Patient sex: M
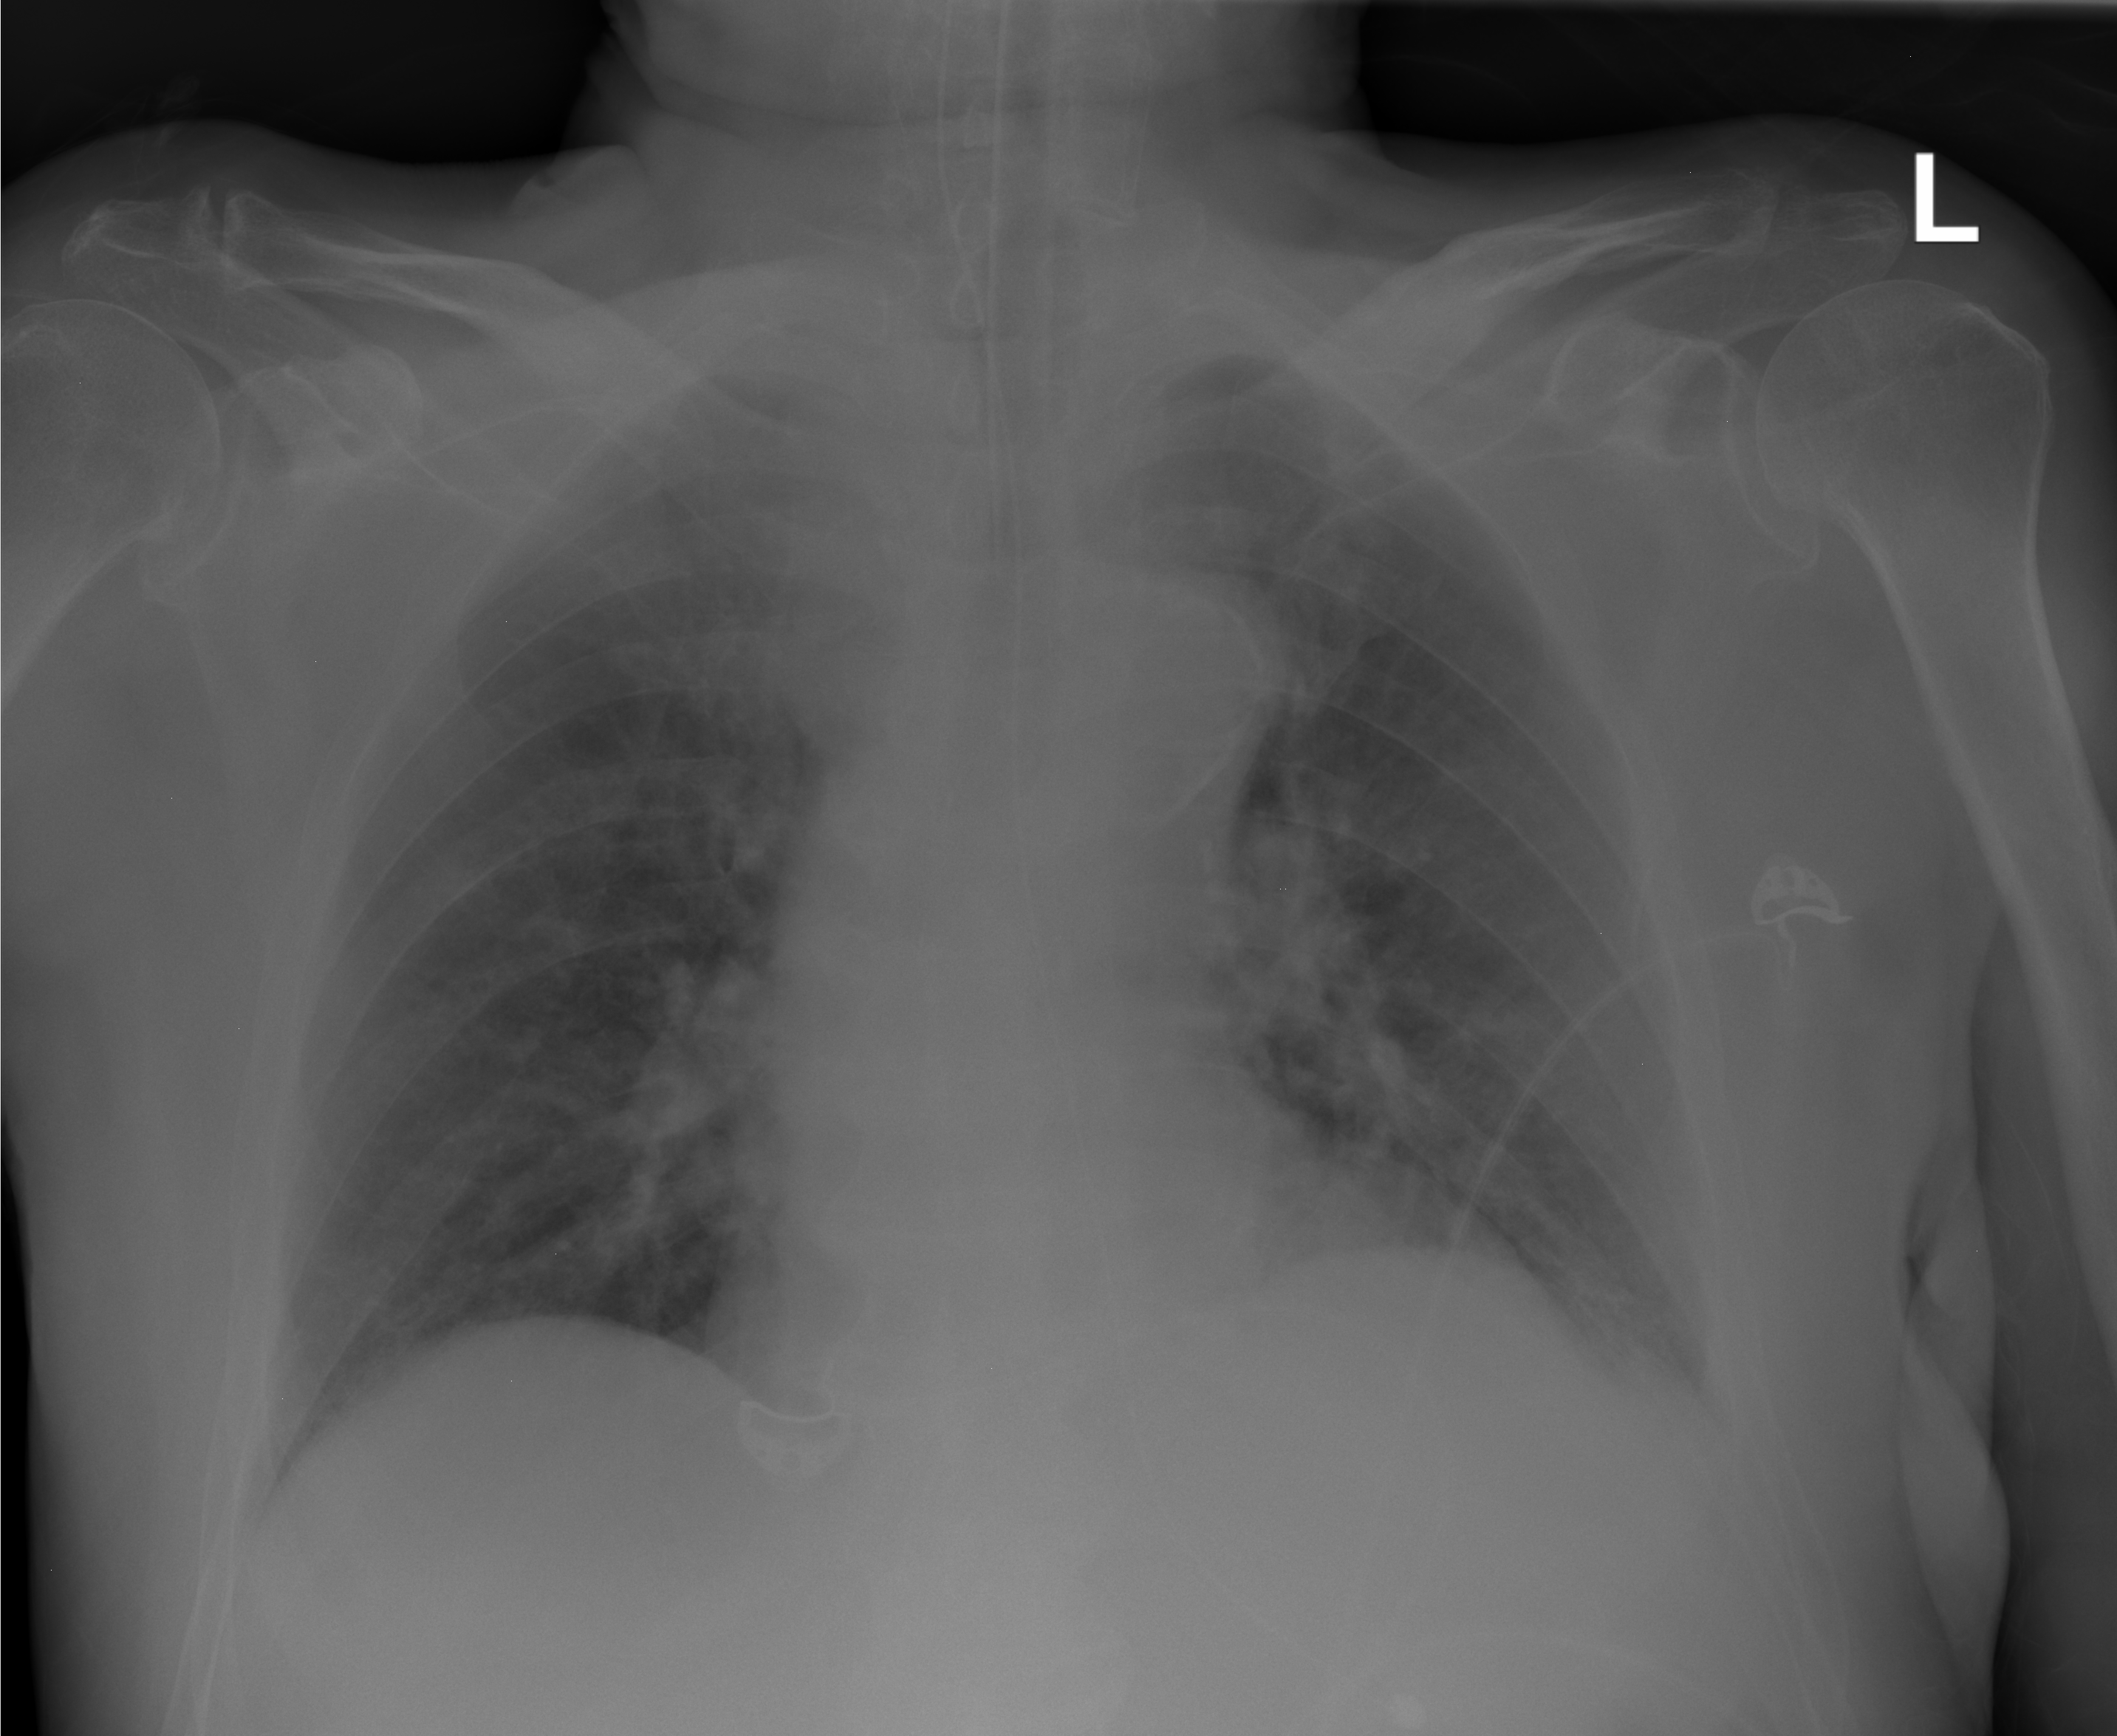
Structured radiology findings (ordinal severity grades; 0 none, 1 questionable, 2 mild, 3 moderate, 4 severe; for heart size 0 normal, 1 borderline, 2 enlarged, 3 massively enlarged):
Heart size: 0
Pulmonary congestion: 0
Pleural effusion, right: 0
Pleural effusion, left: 2
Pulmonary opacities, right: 0
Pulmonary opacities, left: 0
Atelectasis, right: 0
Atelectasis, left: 2